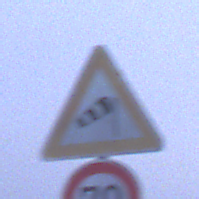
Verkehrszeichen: SeitenwindVonRechts
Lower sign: Geschwindigkeit70
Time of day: SunriseSunset
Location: Outdoor (Urban)
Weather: Overcast
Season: NotSpecified
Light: Natural